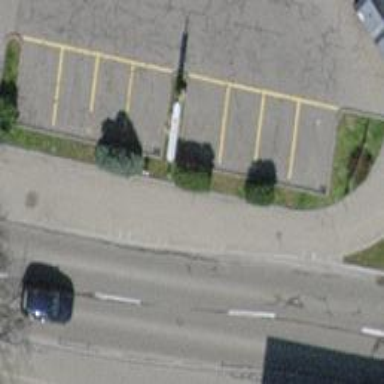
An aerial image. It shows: Advertising flagpole.